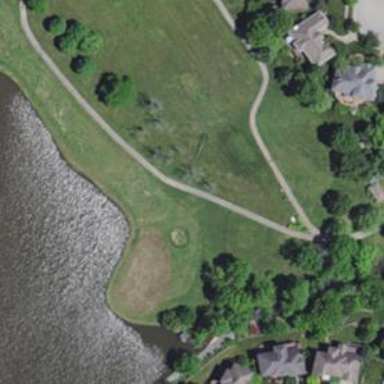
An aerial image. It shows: Path for golf carts.